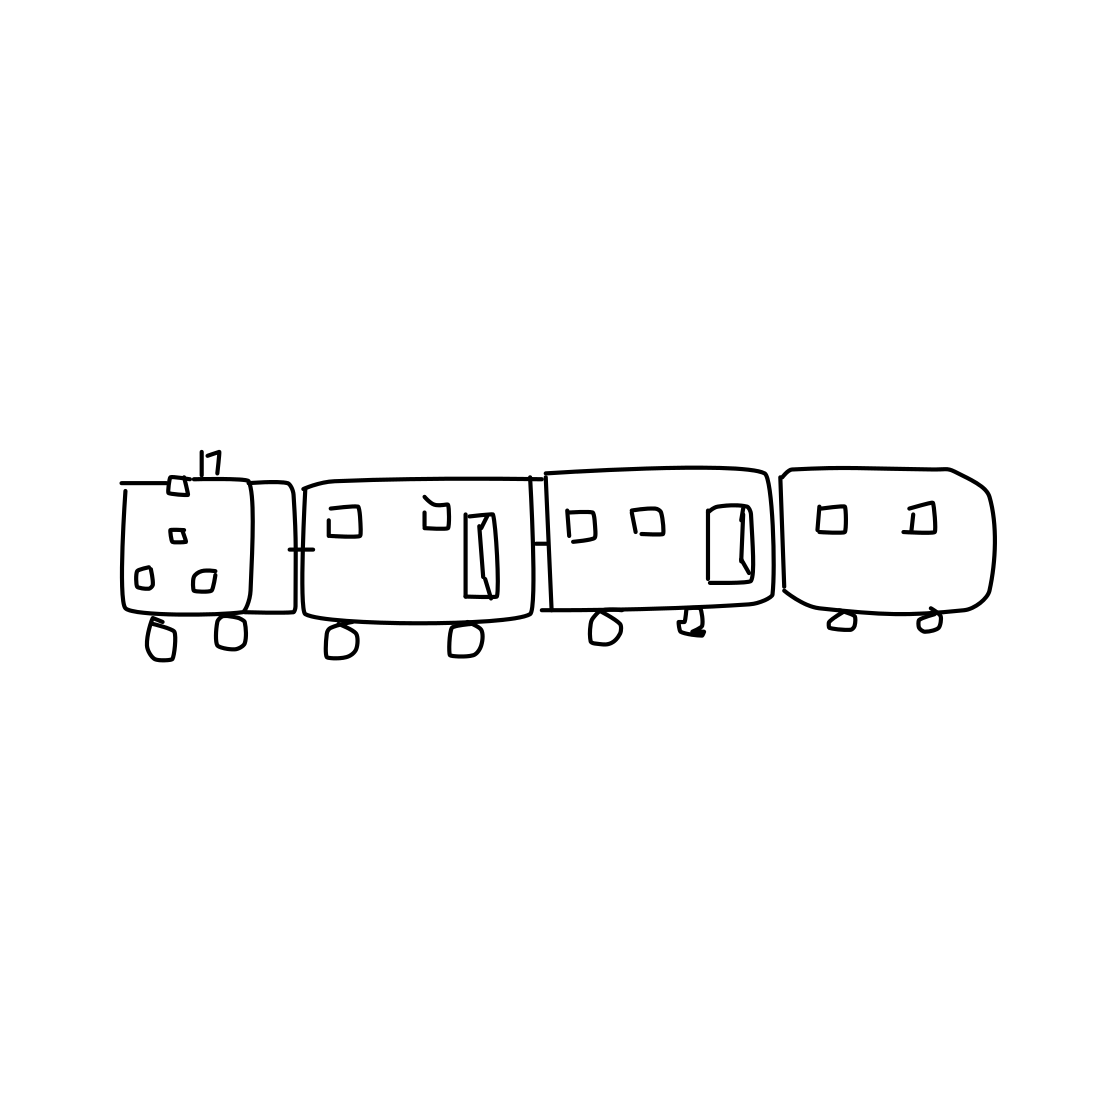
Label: train